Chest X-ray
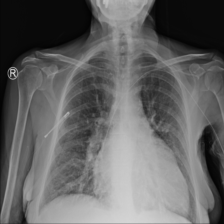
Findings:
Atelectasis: negative
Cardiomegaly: negative
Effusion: negative
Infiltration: negative
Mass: negative
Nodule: negative
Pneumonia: negative
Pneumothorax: negative
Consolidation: negative
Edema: negative
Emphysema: negative
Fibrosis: negative
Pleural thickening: negative
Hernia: negative